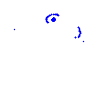
Particle: proton